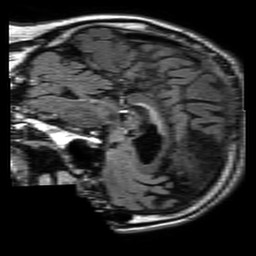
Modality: FLAIR
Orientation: sagittal
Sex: male
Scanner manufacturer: philips
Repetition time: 11 s
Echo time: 0.125 s